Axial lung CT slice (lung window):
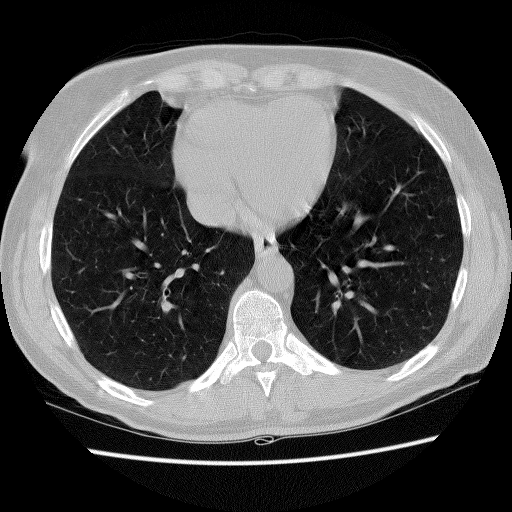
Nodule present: no